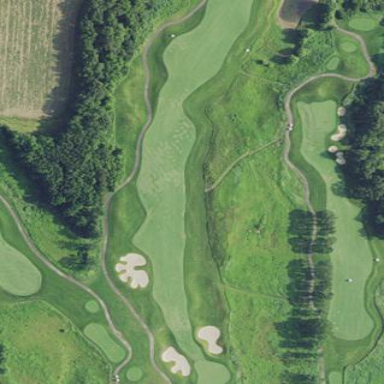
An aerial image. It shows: Grassy area designated as golf fairway.